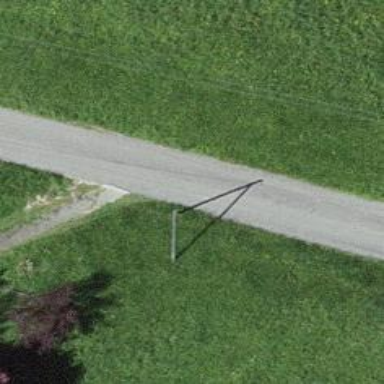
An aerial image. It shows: Minor power line.